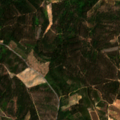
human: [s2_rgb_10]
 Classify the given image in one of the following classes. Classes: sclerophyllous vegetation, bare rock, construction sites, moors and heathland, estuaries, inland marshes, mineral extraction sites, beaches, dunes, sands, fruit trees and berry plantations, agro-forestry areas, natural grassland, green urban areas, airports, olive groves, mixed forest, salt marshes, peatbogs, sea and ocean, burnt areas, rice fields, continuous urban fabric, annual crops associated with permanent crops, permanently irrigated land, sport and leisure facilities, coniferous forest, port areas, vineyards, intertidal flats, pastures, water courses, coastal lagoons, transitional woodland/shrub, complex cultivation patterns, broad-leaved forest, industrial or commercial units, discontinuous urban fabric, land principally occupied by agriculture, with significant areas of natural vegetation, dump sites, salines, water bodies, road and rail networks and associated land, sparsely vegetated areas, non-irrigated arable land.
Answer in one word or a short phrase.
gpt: olive groves, land principally occupied by agriculture, with significant areas of natural vegetation, coniferous forest, transitional woodland/shrub